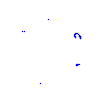
Particle: kaon